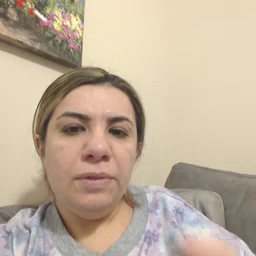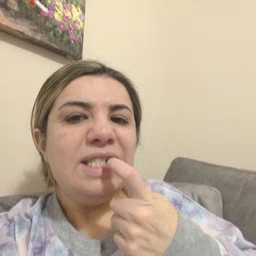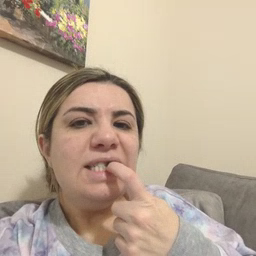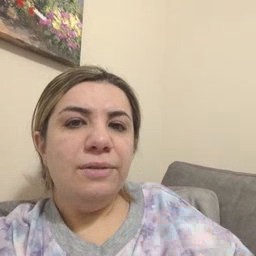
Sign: glasswindow